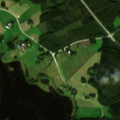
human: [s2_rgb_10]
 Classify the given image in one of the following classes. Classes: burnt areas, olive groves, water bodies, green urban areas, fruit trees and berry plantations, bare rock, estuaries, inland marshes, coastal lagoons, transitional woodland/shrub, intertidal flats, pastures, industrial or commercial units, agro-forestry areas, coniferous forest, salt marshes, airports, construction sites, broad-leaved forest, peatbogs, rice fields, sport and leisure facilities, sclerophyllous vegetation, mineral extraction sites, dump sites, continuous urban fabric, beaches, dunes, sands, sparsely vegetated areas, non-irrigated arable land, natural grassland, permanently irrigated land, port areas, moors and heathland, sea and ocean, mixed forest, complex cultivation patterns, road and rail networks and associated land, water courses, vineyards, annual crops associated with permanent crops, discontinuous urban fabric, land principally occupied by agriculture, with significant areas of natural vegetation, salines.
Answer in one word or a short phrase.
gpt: non-irrigated arable land, land principally occupied by agriculture, with significant areas of natural vegetation, coniferous forest, mixed forest, transitional woodland/shrub, water bodies